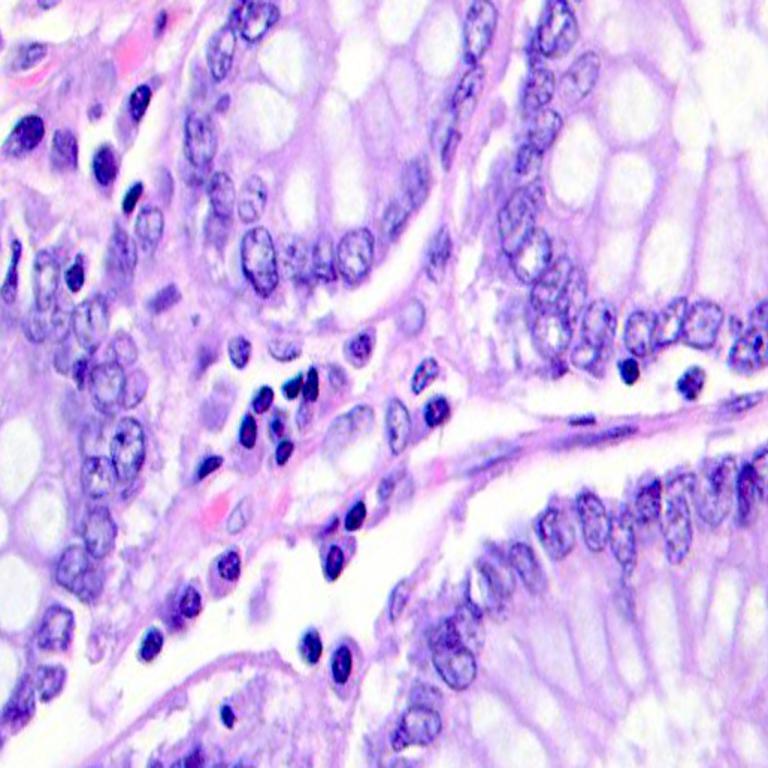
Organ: colon
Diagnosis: benign